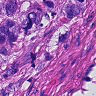
Metastatic tissue present: yes